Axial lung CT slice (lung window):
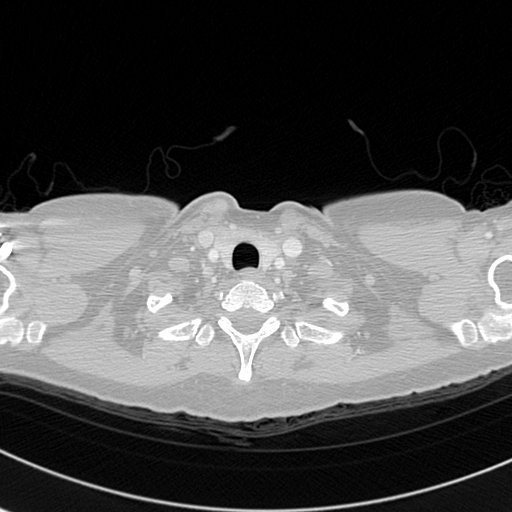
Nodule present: no